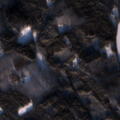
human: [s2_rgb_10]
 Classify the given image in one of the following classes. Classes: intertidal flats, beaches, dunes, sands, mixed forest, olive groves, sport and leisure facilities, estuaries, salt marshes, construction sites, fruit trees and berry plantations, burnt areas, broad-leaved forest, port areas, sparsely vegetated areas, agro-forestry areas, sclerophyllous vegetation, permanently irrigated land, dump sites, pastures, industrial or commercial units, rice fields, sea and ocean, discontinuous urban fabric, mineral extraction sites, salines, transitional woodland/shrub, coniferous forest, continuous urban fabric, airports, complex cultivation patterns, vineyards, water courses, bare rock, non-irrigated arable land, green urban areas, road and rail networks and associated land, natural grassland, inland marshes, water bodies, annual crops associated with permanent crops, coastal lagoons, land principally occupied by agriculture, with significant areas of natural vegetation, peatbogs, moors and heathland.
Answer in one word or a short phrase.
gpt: broad-leaved forest, mixed forest